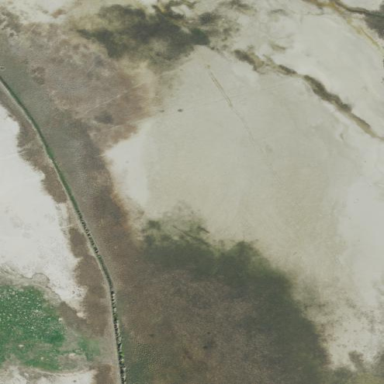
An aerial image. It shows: Area with muddy surface and intermittent water presence.